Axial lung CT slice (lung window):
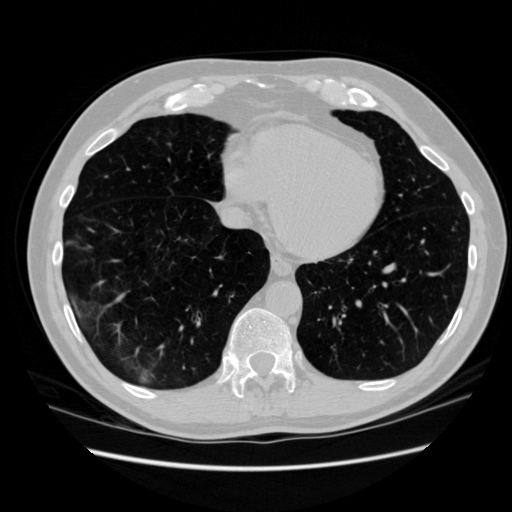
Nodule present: no